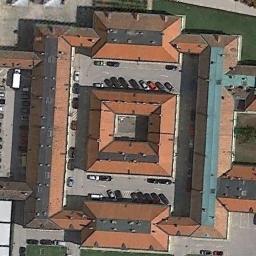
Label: palace